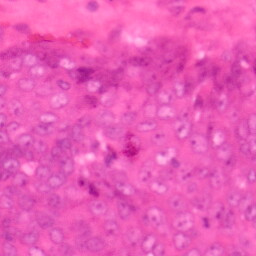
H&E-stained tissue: Colon